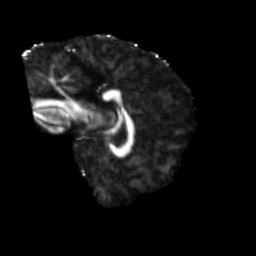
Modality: FA
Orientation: sagittal
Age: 59
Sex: female
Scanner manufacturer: siemens
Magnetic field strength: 3 T
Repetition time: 5.47 s
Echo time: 0.0854 s